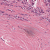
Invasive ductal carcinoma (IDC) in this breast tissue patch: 1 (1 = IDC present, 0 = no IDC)